Question: Studying for an exam and stumbled upon this exercise. I'm having trouble solving it with all three methods. Here's the text:
> Suppose we are maintaining a data structure under a series of n operations.
Let f(k) denote the actual running time of the kth
operation. For each of the following functions f, determine the
resulting amortized cost of a single operation. (For practice, try all
of the methods described in this note.)(a) f(k) is the largest integer i such that 2^i divides k.
source: <URL>
I made a small table to try to get an overview
'''
k 1 2 3 4 5 6 7 8 9 10 11 12 13 14 15 16 ...
f(k) 0 1 1 2 2 2 2 3 3 3 3 3 3 3 3 4 ...
'''
I don't see where the potential method could help here as the operations just get more expensive over time. Banker's Method also doesn't seem to be applicable here for the same reason. So I thought aggregate method would be most suitable.

is what I came up with for a sequence of n operations, however I can't seem to transform it, which makes me question whether or not it's the right approach.
EDIT: so it looks like I misunderstood the question I think the correct table would look like this:
'''
k 1 2 3 4 5 6 7 8 9 10 11 12 13 14 15 16 ...
f(k) 0 1 0 2 0 1 0 3 0 1 0 1 0 1 0 4 ...
'''
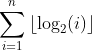
Answer: quick answer in case anybody googles this
using the banker's method you can 'save' a constant amount of credits (in this case 2 per operation would work) and easily cover the costs of the more expensive ones down the line.
'''
k 1 2 3 4 5 6 7 8 9 10 11 12 13 14 15 16 ...
f(k) 0 1 0 2 0 1 0 3 0 1 0 1 0 1 0 4 ...
cr 2 3 5 5 7 8 10 9 11 12 14 15 17 18 20 18 ...
'''